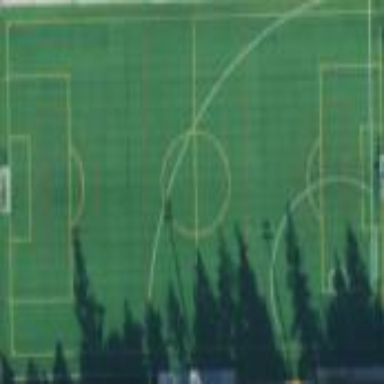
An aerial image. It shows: Soccer pitch with astroturf surface for leisure and sports.